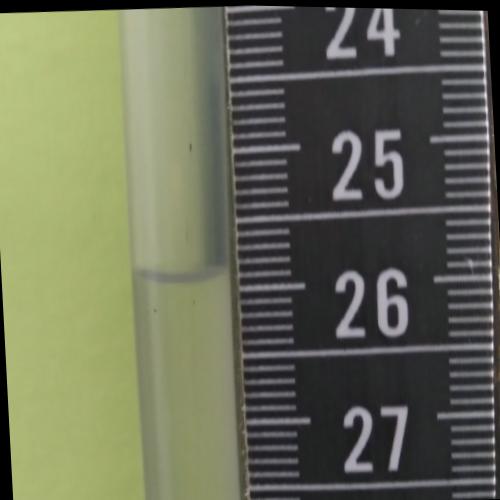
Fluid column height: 25.9 cm